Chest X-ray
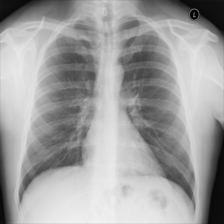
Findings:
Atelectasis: negative
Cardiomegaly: negative
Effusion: negative
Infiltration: negative
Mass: negative
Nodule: negative
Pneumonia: negative
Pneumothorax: negative
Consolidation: negative
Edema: negative
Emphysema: negative
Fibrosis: negative
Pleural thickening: negative
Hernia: negative